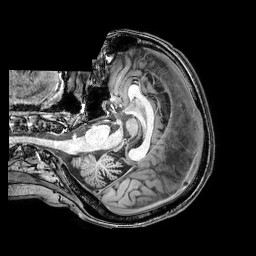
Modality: T1w
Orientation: axial
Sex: female
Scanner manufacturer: philips
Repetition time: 0.008191 s
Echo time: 0.00375 s